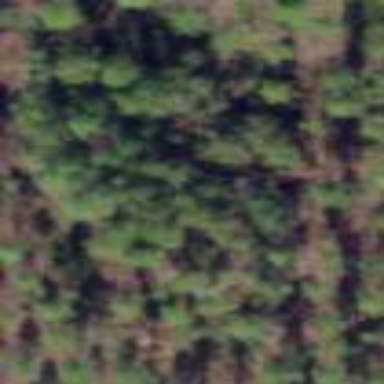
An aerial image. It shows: Mixed leaf woodland.